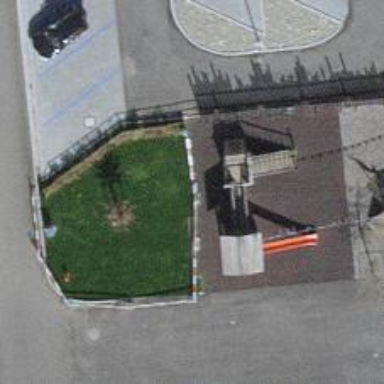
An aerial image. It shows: Bench for seating.